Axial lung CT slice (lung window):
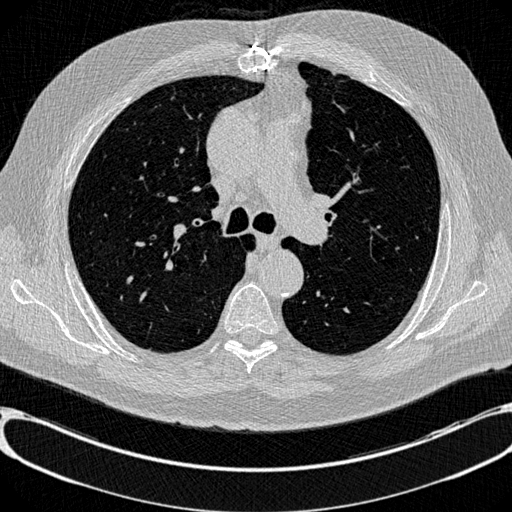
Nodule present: no